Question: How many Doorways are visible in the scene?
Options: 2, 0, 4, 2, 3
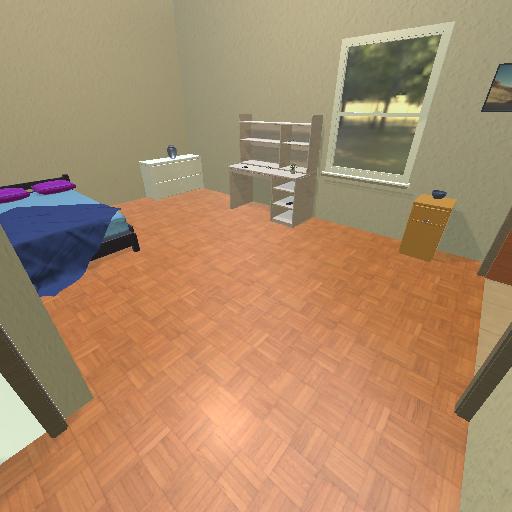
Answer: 2